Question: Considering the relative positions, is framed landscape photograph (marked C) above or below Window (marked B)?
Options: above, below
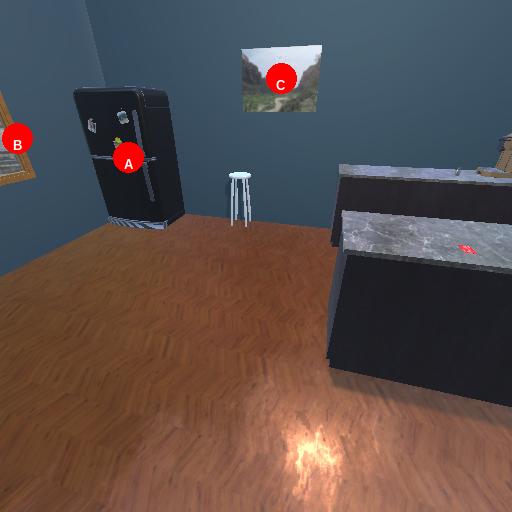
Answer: above